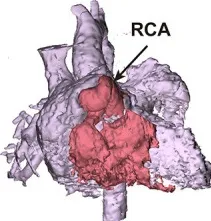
(A,B) depicted the reconstructed image of the heart and dilated right coronary artery.
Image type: radiology (ct)